Interaction volume radius: 10 \u00c5
Interaction volume height: 15 \u00c5
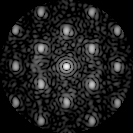
Disorder parameter: 0.3093